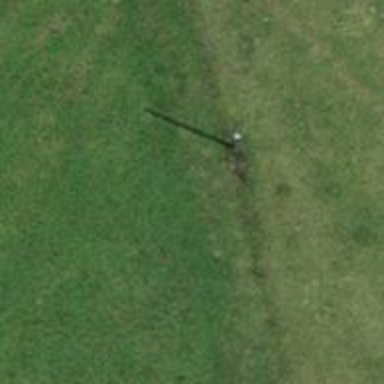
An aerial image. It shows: Power pole.